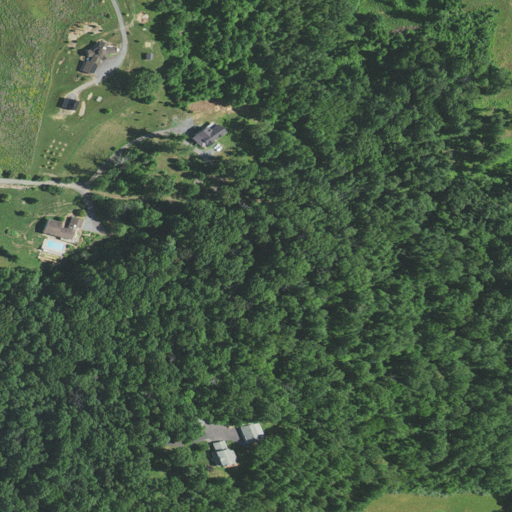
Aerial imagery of mountain in Virginia named Bruce Mountain containing deciduous forest, mixed forest, pasture, open development, evergreen forest, and low intensity development